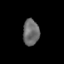
Tissue: skin
Cell type: Epithelial cells
Senescence score: 0.2878
Nuclear area (px): 415
Mean DAPI intensity: 108.884